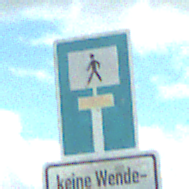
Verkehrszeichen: SackgasseFussgaengerDurchlaessig
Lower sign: HinweisGeaenderteVorfahrtVerkehrsfuehrungVerkehrsregelung3
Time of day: Midday
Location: Outdoor (Nature)
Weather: PartlyCloudy
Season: NotSpecified
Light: Natural